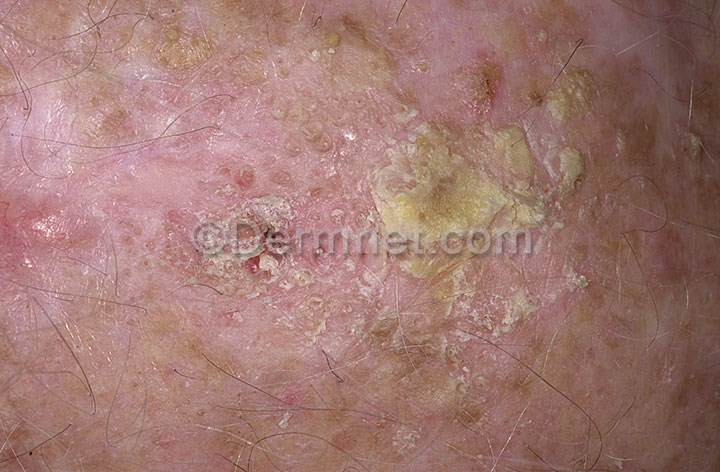
Disease: Actinic Keratosis Basal Cell Carcinoma and other Malignant Lesions